Question: I can't create a New Team Project from Team Explorer in VS 2010 Profesional because of the below error message:

> TF30172: You are trying to create a team project either without required permissions or with an older version of Team Explorer. Contact your project administrator to check your permissions or to determine how to upgrade Team Explorer.
I'm an administrator in TFS and part of the "Team Foundation Adminstrators" group. What could I possibly be doing wrong?
Also, I've installed SP1 for VS2010 and the <URL> Hotfix.
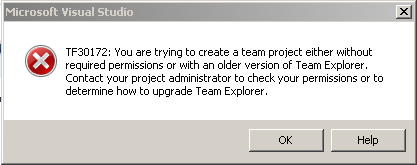
Answer: This error message is indicating that Team Explorer 2012 is required to create a Team Project against Team Foundation Server 2012.
You should install Team Explorer 2012 in order to create your Team Project. If you do not have Visual Studio 2012 installed, Team Explorer 2012 will install as a standalone application that you can use to connect to TFS. This will be installed side-by-side with Visual Studio 2010, it will not upgrade your existing installation. As Allen notes in his answer, you can connect to a TFS 2012 instance from Visual Studio 2010. You need a matching Team Explorer version to create a Team Project.